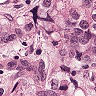
Metastatic tissue present: yes